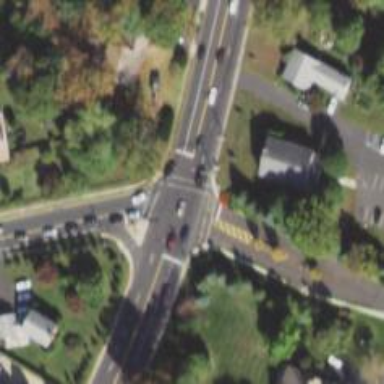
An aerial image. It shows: Marked crossing on footway.